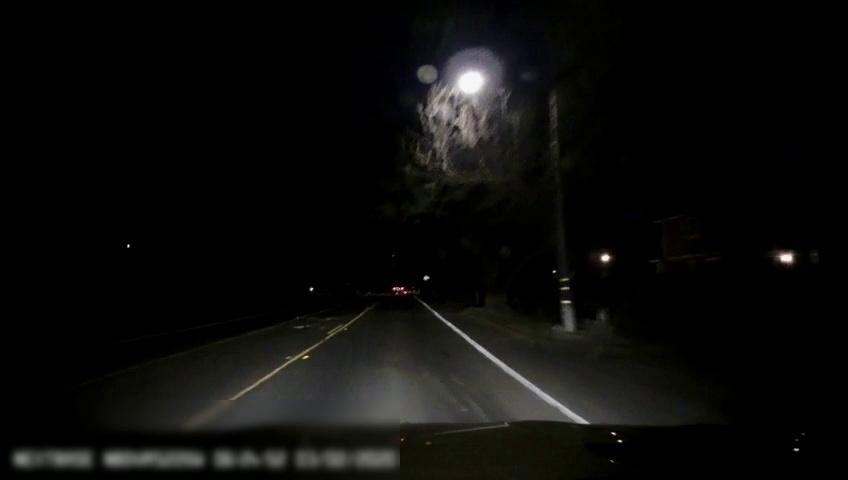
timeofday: Night
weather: Other
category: Drivable Space
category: Lanes | Current Lane
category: Lanes | Opposite Lane
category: Lanes | Current Lane
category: Lanes | Alternate Lane
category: Lanes | Opposite Lane